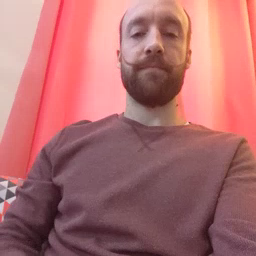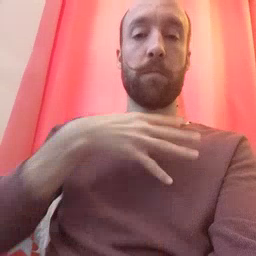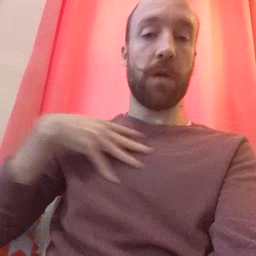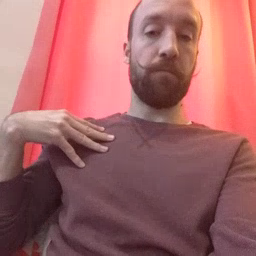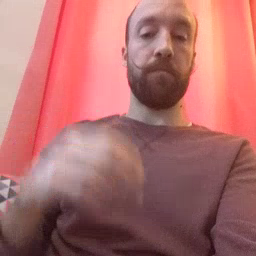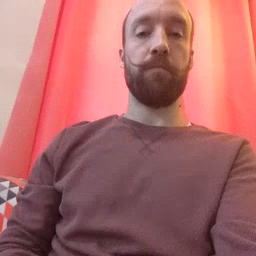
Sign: zebra